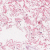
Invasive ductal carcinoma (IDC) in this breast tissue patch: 0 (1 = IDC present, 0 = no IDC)